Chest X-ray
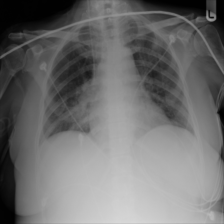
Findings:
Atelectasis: negative
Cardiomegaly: negative
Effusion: negative
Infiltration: negative
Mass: negative
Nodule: negative
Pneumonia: negative
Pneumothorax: negative
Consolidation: positive
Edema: negative
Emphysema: negative
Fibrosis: negative
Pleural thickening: negative
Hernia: negative